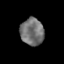
Tissue: prostate
Cell type: T cells
Senescence score: 0.3409
Nuclear area (px): 620
Mean DAPI intensity: 114.771